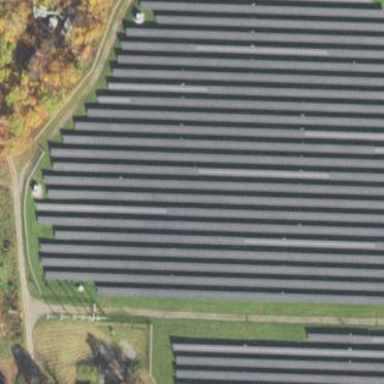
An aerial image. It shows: Solar power plant with photovoltaic technology surrounded by fence.